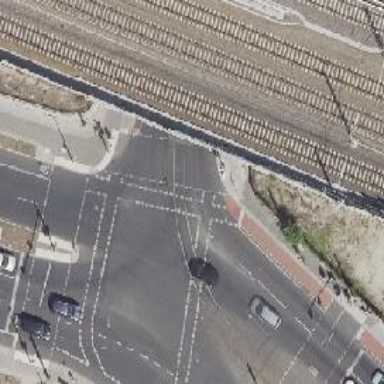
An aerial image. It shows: Crossing with traffic signals.